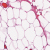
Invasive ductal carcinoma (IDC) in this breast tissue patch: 0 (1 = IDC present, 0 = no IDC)